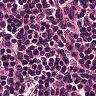
Metastatic tissue present: no